Field crop: maize
Growth stage: 2
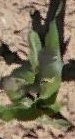
Species: maize